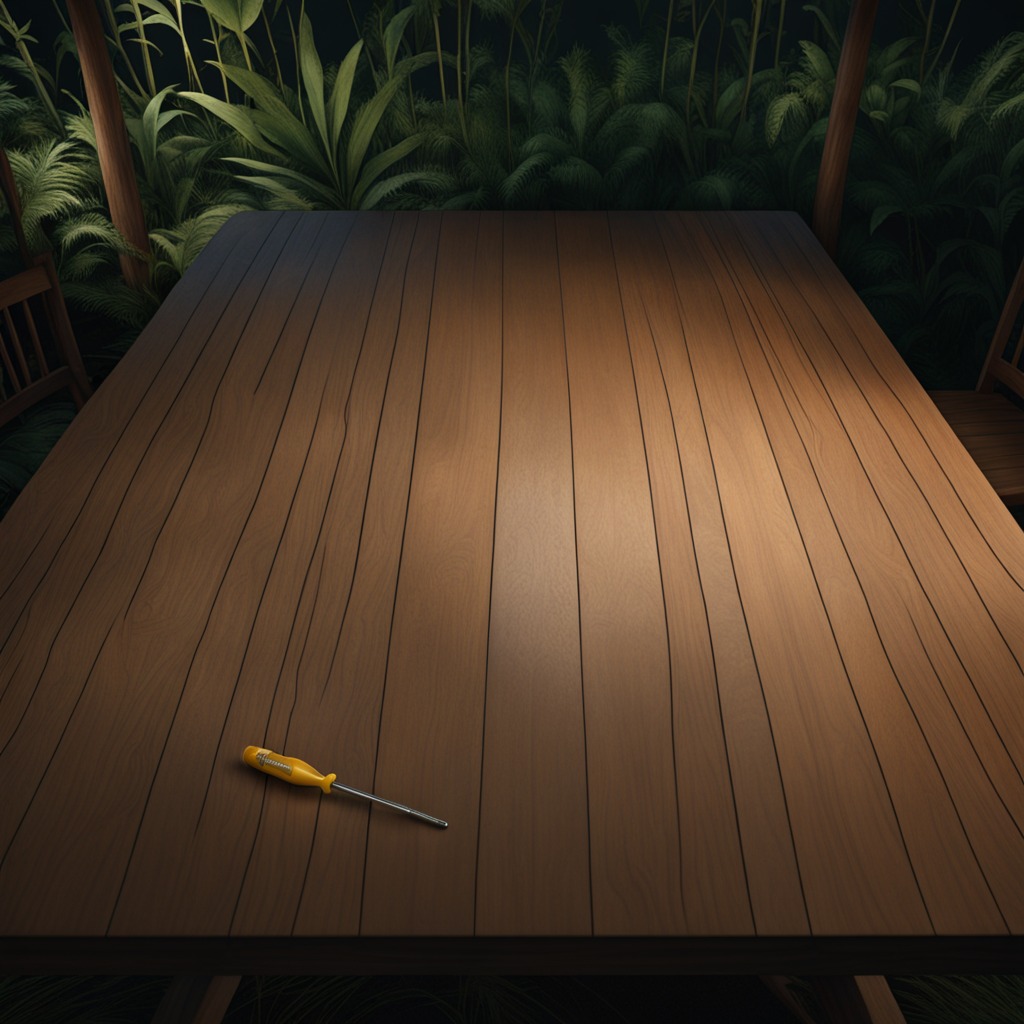
A screwdriver is lying on a wooden table inside a jungle field workshop tent at night.